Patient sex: M
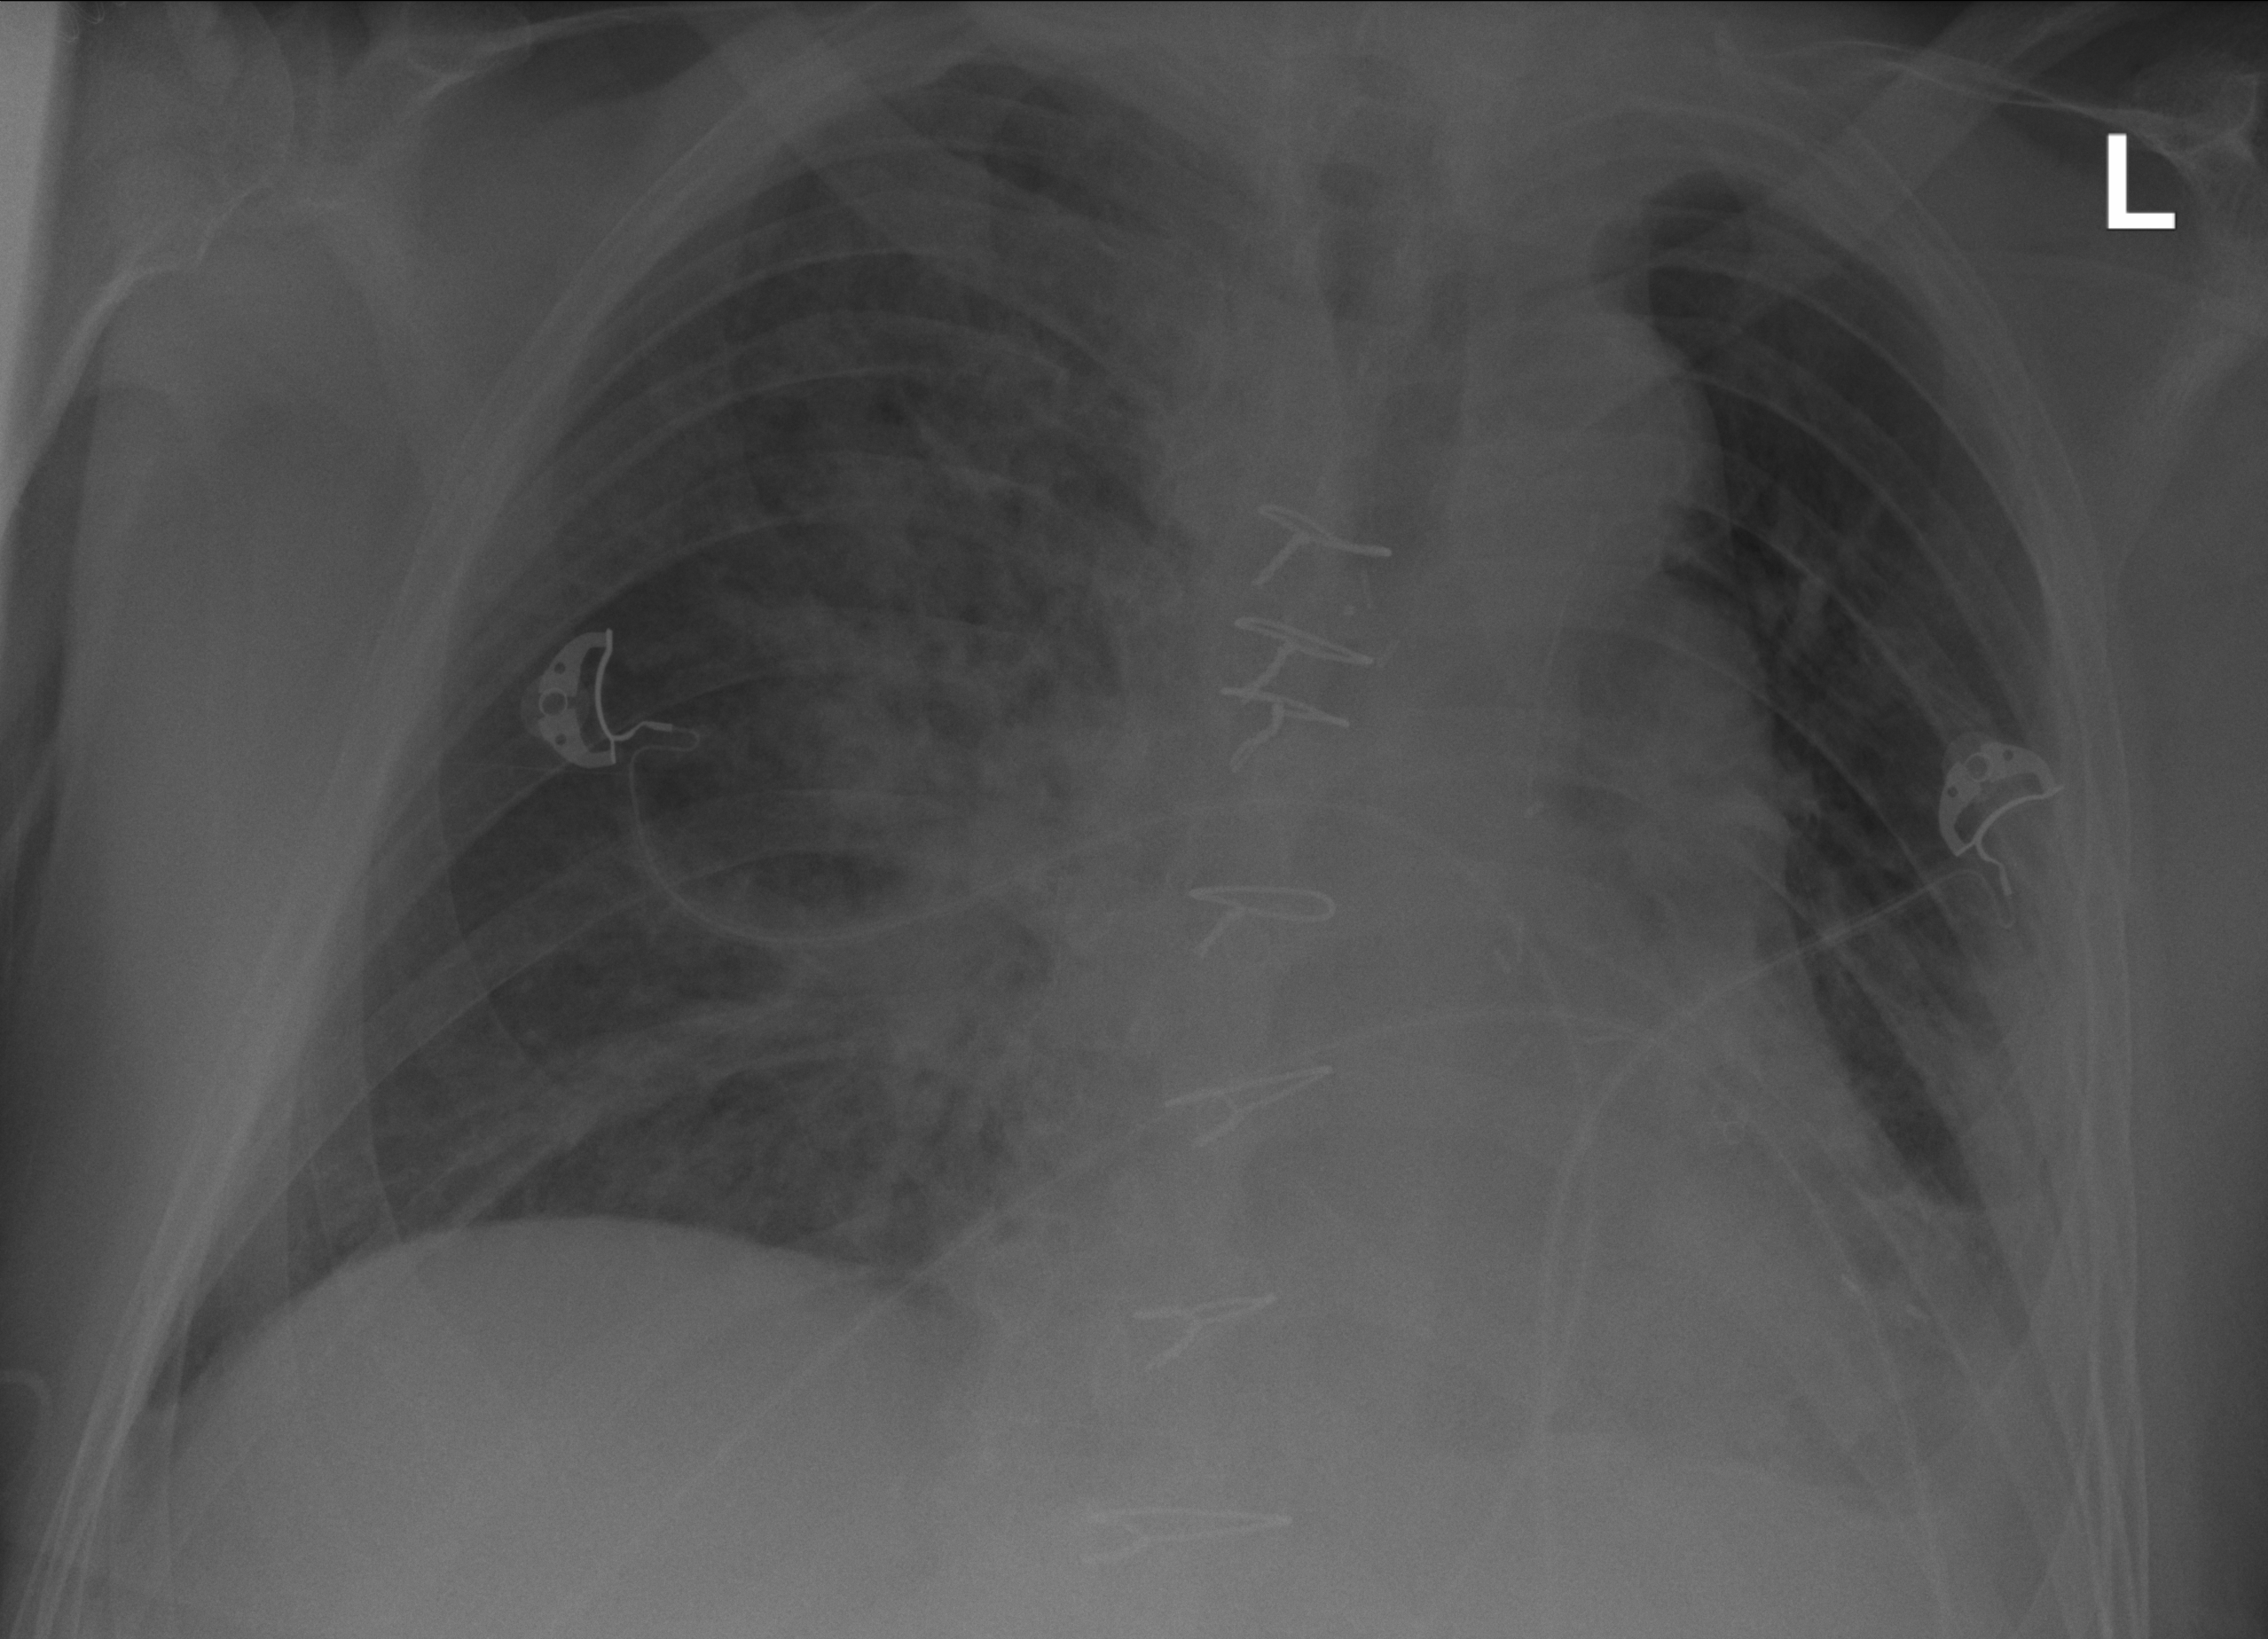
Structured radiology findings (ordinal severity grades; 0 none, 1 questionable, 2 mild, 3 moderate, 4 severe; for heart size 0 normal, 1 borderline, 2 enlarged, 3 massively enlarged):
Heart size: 2
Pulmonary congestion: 3
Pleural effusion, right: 0
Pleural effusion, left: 3
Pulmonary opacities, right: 3
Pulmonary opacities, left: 2
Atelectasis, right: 0
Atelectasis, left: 2